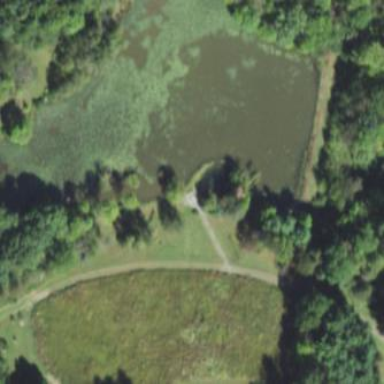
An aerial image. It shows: Pond in reservoir area.